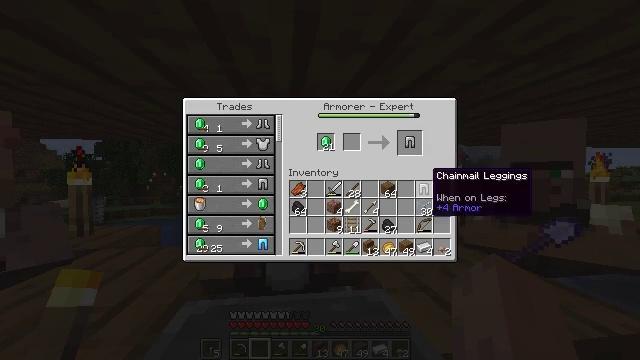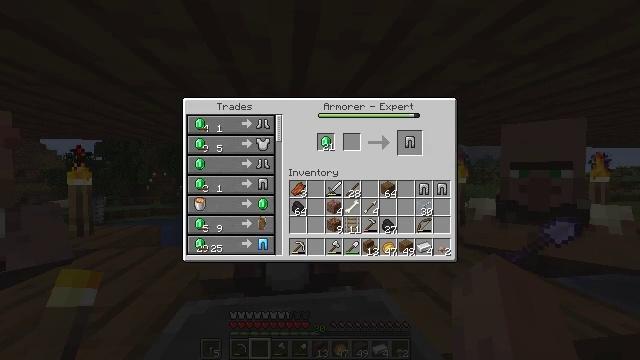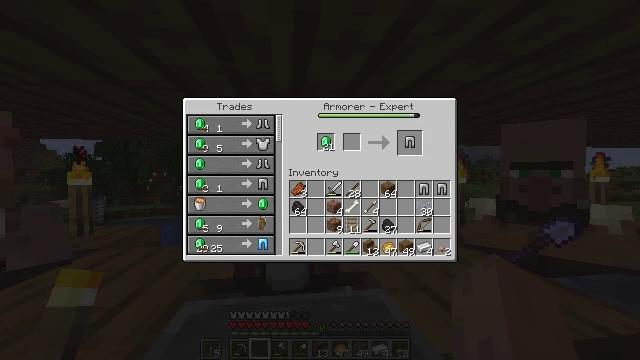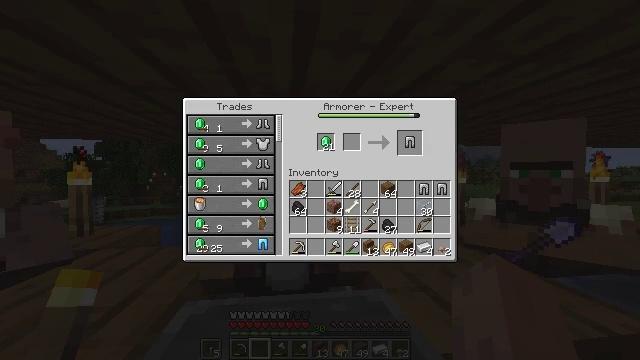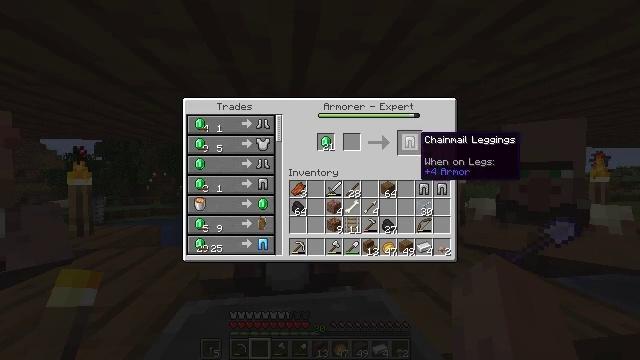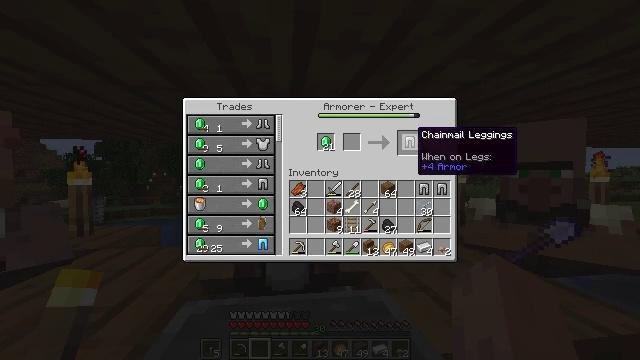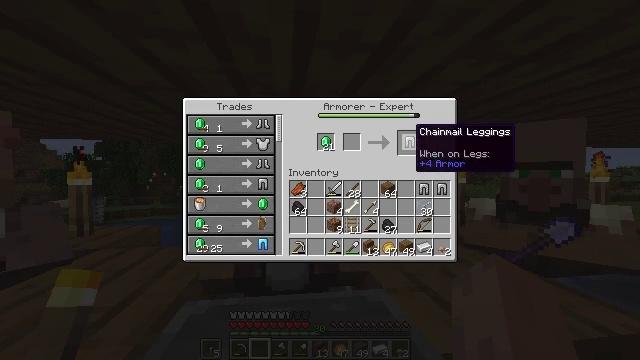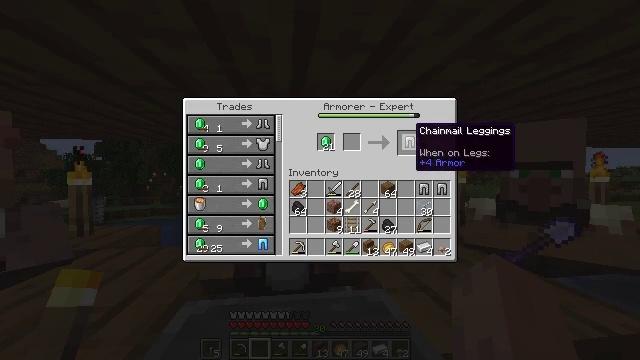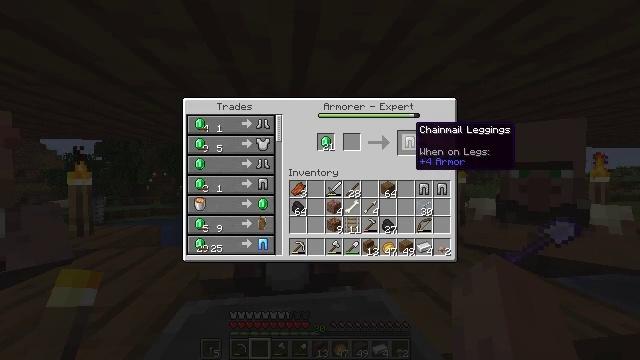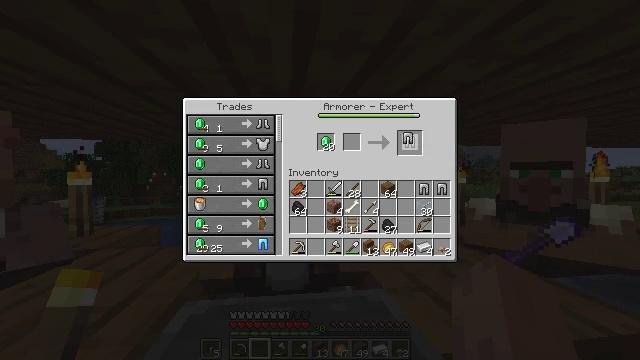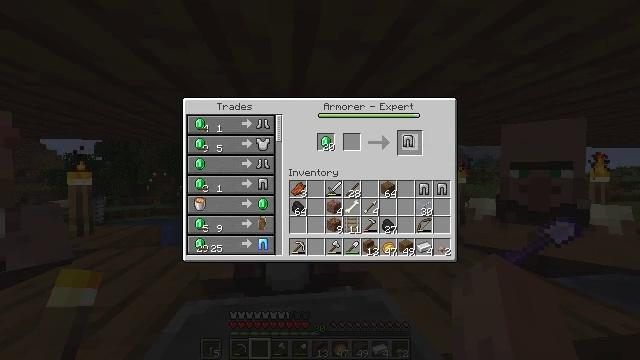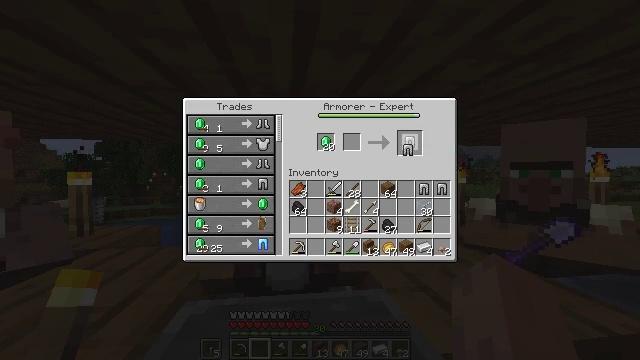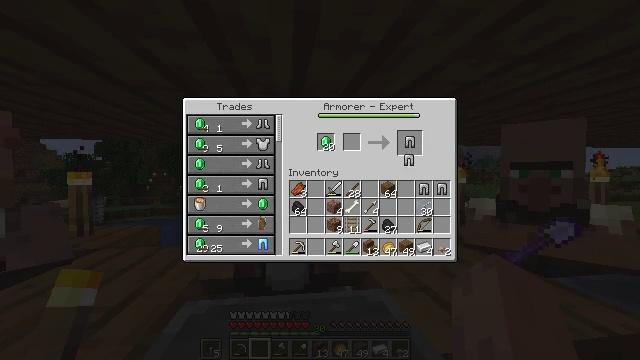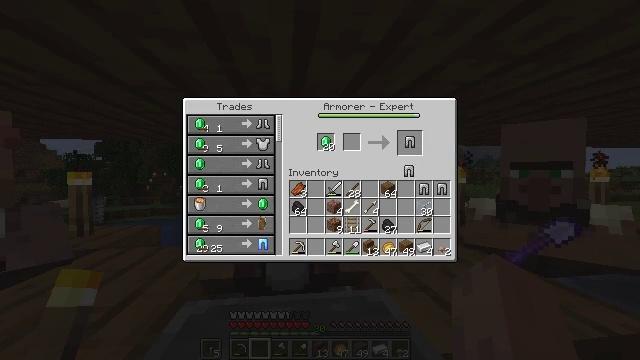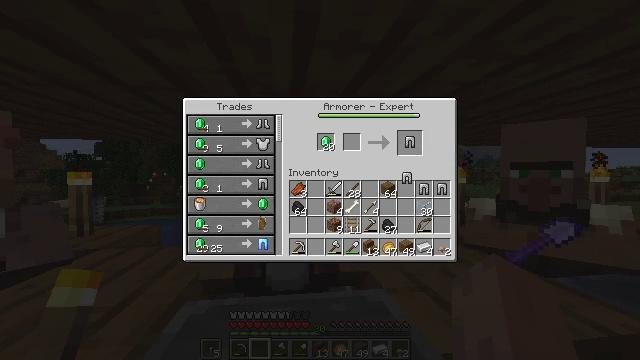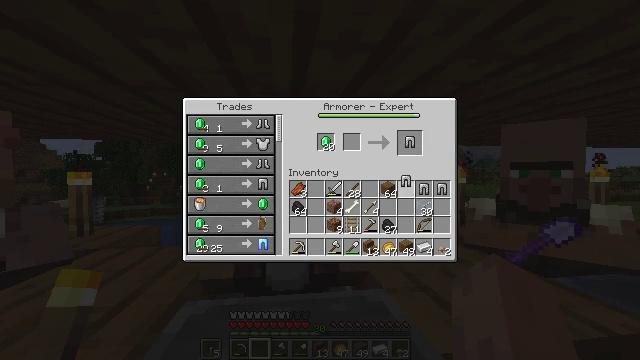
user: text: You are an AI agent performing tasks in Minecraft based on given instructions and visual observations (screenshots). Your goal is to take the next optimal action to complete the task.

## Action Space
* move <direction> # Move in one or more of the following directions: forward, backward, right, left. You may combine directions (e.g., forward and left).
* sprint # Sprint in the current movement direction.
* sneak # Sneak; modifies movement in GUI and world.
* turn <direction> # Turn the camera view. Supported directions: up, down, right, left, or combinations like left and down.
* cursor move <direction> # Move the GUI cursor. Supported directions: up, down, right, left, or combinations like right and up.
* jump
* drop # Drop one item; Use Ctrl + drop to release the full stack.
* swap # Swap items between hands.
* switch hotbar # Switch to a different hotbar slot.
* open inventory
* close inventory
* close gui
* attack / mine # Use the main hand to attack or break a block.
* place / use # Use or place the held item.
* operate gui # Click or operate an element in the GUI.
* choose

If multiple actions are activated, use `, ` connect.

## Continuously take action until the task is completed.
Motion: motion action
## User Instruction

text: Craft a pair of chainmail leggings in the crafting table.
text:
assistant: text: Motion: no_op
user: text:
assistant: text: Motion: cursor move up
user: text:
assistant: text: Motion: cursor move up
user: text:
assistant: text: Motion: no_op
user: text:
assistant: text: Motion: no_op
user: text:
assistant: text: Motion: no_op
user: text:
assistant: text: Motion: no_op
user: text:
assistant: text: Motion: no_op
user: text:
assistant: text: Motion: operate gui
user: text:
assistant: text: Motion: operate gui
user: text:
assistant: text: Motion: cursor move down, operate gui
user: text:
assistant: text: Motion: cursor move down
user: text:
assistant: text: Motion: cursor move down
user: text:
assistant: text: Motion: cursor move down
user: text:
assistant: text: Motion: no_op
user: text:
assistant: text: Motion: no_op
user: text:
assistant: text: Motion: no_op
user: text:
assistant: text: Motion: no_op
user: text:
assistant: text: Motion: operate gui
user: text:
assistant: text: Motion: operate gui
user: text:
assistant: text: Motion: operate gui
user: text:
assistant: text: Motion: no_op
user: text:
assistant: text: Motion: no_op
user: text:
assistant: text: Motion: no_op
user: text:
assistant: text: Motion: no_op
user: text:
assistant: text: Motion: cursor move up
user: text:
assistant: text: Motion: cursor move up
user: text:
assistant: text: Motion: cursor move up
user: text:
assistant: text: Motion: no_op
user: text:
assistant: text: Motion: no_op